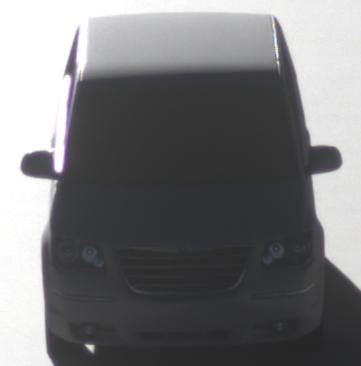
Make: Chrysler
Model: Grand Voyager 3.8
Detailed model: Grand Voyager
Model produced from: 2008/03
Model produced until: 2010/12
Doors: 5
Color: white
Road condition: dry road
Daytime: sunrise or sunset
Contrast: high contrast